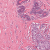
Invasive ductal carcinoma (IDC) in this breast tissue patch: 0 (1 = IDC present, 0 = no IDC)